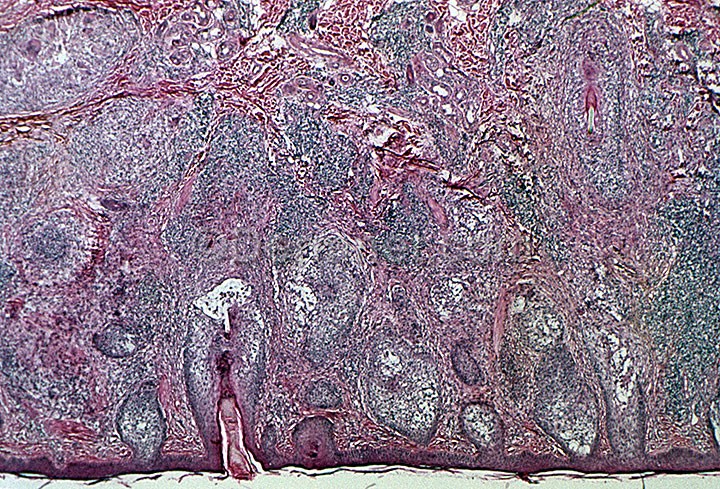
Disease: Actinic Keratosis Basal Cell Carcinoma and other Malignant Lesions